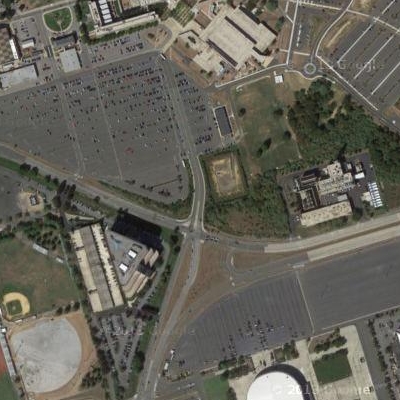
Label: gParking